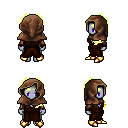
a pixel art fantasy rpg character, female body template, dark elf, purple skin, brown robe, teal pants, gold princess hairstyle, cloth hood, leather bracers, gold boots, four views (front, back, left, right), 2x2 character sprite sheet, small pixel art, hard edges, no anti-aliasing